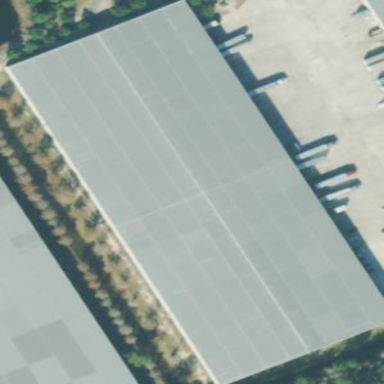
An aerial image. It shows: Warehouse building.